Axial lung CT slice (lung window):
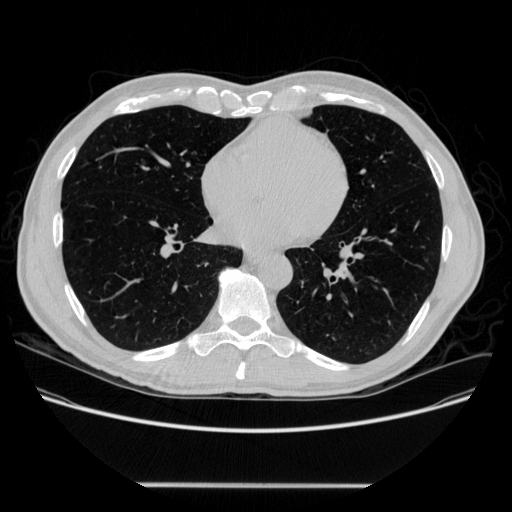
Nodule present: no